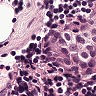
Metastatic tissue present: yes